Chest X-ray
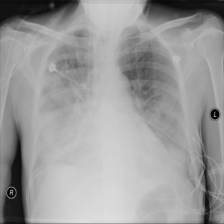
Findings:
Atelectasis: negative
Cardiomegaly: negative
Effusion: negative
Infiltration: positive
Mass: negative
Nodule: negative
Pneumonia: negative
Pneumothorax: negative
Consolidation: negative
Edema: negative
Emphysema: negative
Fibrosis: negative
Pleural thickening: negative
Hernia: negative